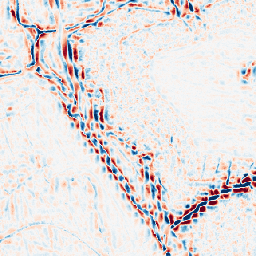
Category: wavelet
Decomposition family: wavelet_dwt
Decomposition parameters: wavelet: sym4
level: 3
Upsampling method: area
Upsampling parameters: scale: 4
Upsampling scale: 4